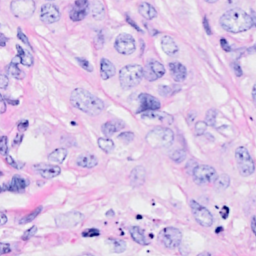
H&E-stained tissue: Breast